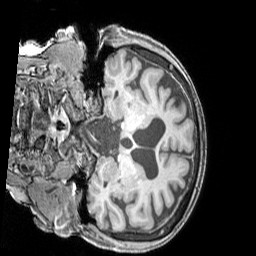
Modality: T1w
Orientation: coronal
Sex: female
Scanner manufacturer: siemens
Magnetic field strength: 3 T
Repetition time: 2.3 s
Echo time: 0.00226 s